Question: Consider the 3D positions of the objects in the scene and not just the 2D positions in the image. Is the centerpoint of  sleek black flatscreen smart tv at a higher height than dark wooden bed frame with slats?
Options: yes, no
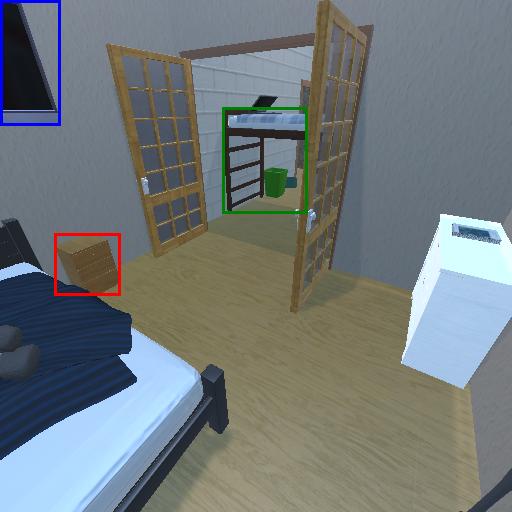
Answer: yes